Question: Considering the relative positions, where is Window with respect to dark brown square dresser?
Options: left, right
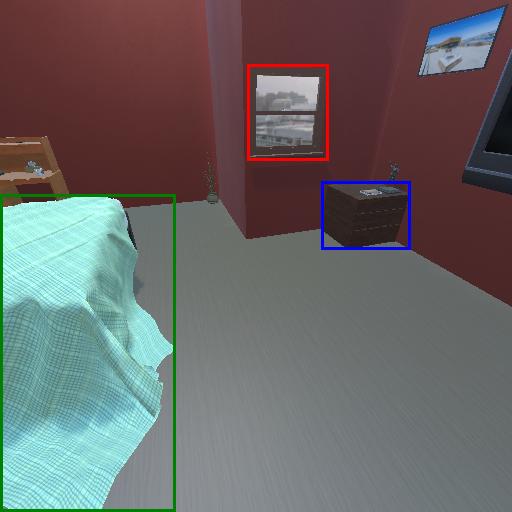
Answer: left